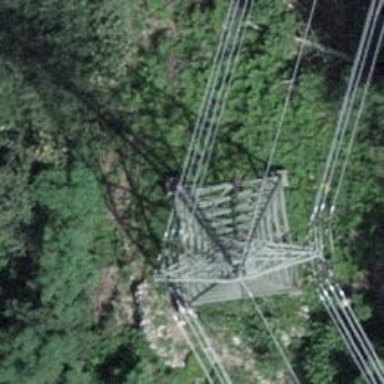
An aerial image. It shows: Lattice structure tower used for power transmission.